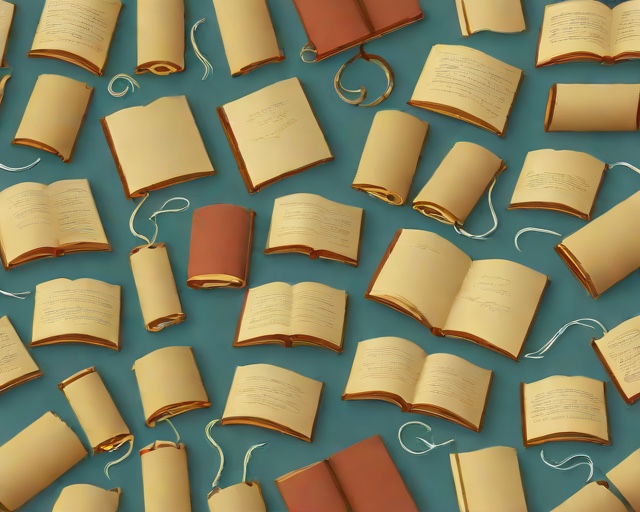
Category: Graduation